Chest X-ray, PA view. Patient: 11 years old, sex F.
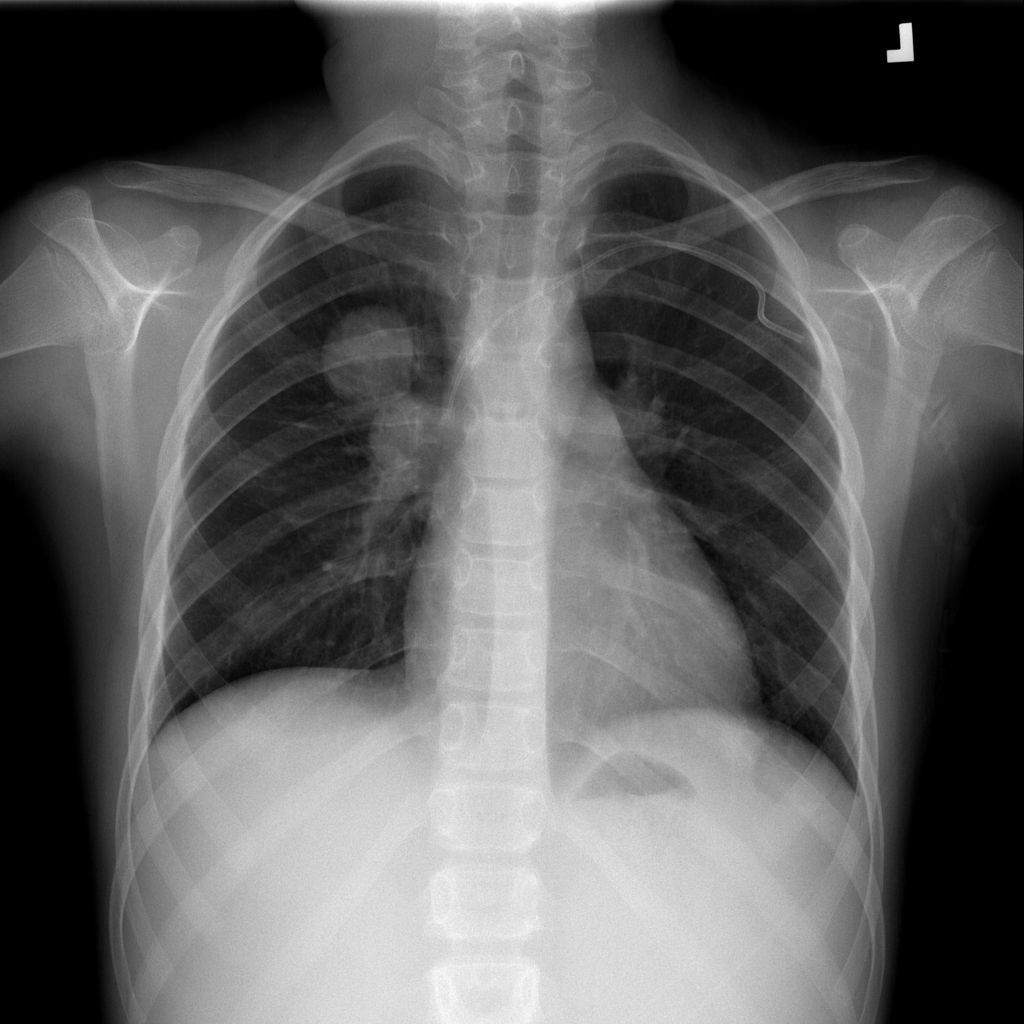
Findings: Mass